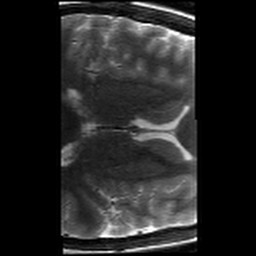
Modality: T2w
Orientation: axial
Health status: healthy
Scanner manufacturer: siemens
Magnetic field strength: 3 T
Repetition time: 8.02 s
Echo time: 0.08 s